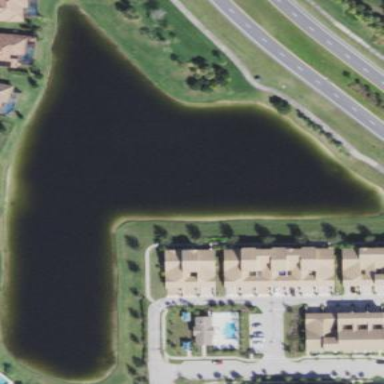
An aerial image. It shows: Retention basin with water.